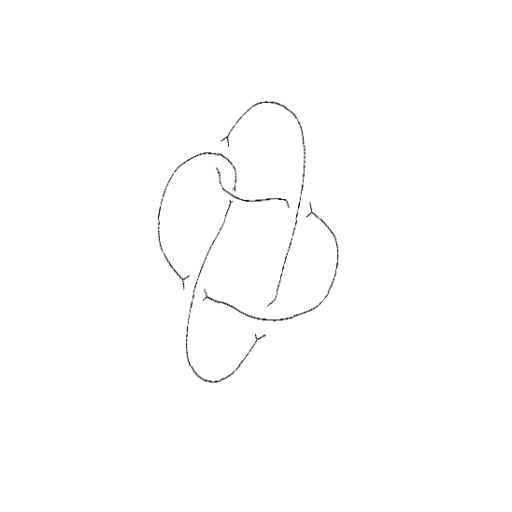
Crossing number: 5